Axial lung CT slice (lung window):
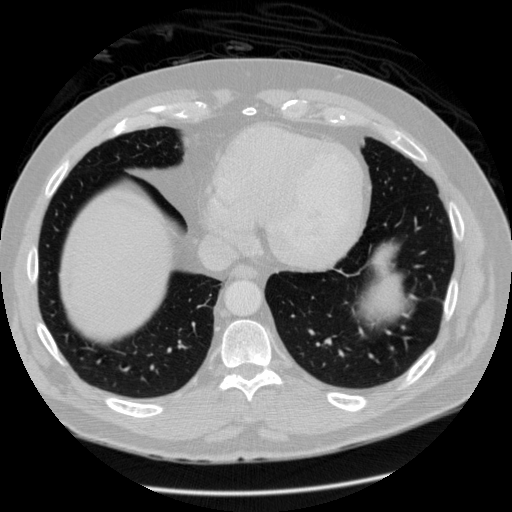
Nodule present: no